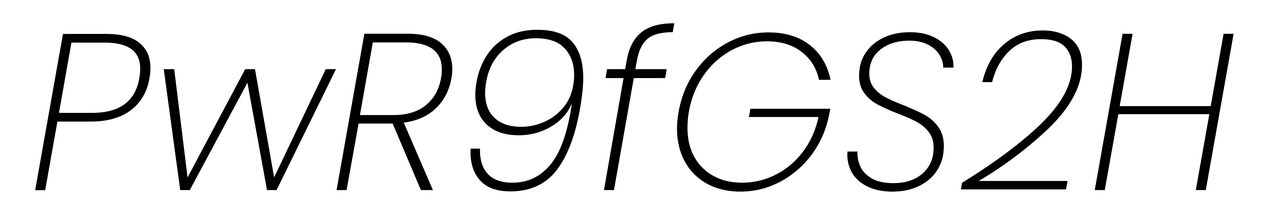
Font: Poppins-ExtraLightItalic